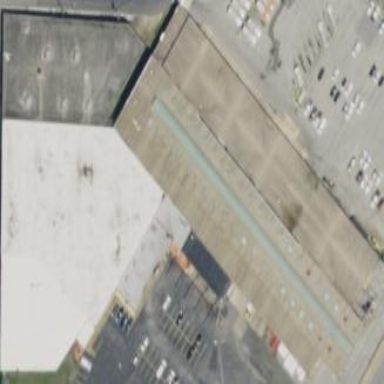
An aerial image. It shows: Warehouse.